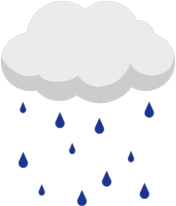
rain cloud